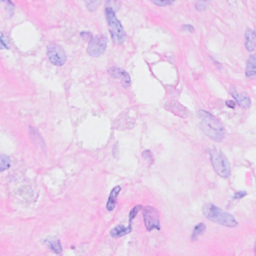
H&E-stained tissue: Breast